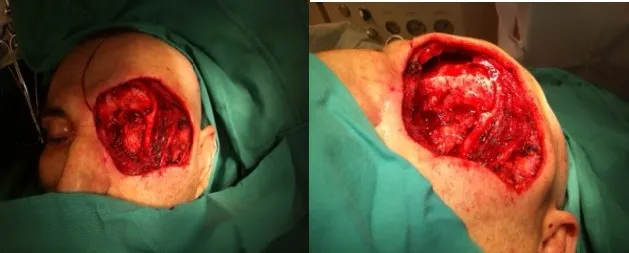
Post excisional defect.
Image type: medical_photograph (other_medical_photograph)